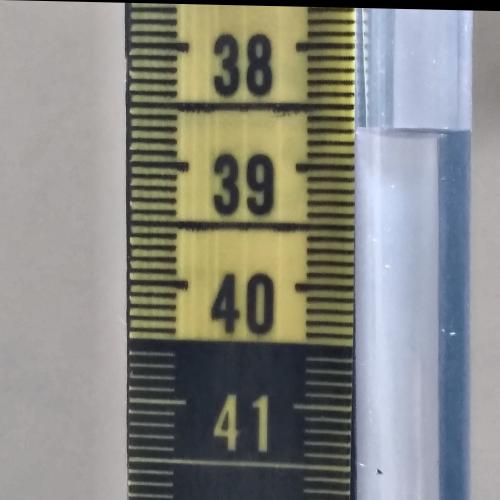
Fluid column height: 38.7 cm